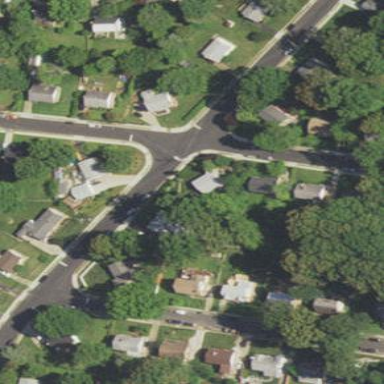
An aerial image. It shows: Single-family residential area.